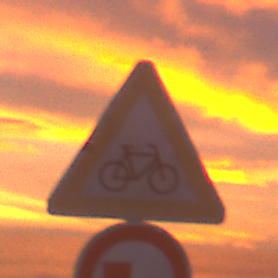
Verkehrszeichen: RadverkehrLinks
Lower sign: UeberholverbotKraftfahrzeuge
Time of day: SunriseSunset
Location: Outdoor (Urban)
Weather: PartlyCloudy
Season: NotSpecified
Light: Natural